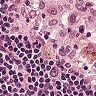
Metastatic tissue present: no